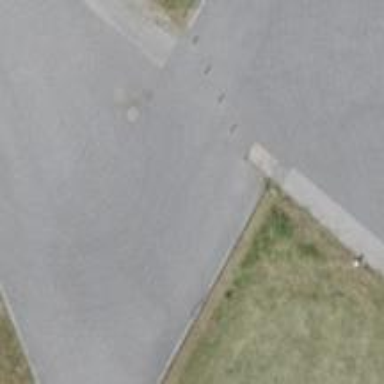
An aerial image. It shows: Cycle barrier.